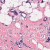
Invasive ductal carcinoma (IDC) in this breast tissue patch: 1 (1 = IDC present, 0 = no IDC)